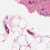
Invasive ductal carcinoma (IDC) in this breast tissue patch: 0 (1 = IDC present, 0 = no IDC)